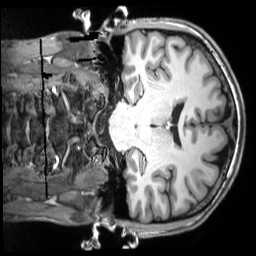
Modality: T1w
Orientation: coronal
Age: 32
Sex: male